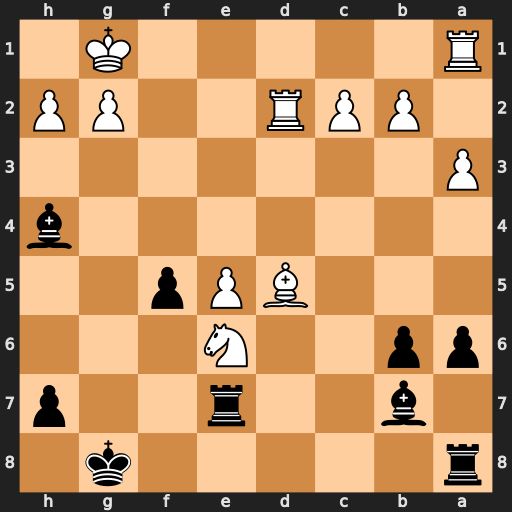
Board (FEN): r5k1/1b2r2p/pp2N3/3BPp2/7b/P7/1PPR2PP/R5K1
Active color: b
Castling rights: -
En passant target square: -
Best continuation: Bxd5 Rxd5 Rxe6